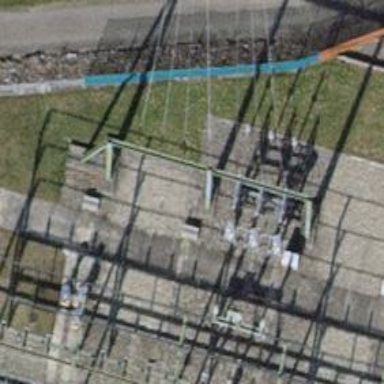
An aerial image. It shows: Bay for power lines.